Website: macys
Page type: customer-info-address
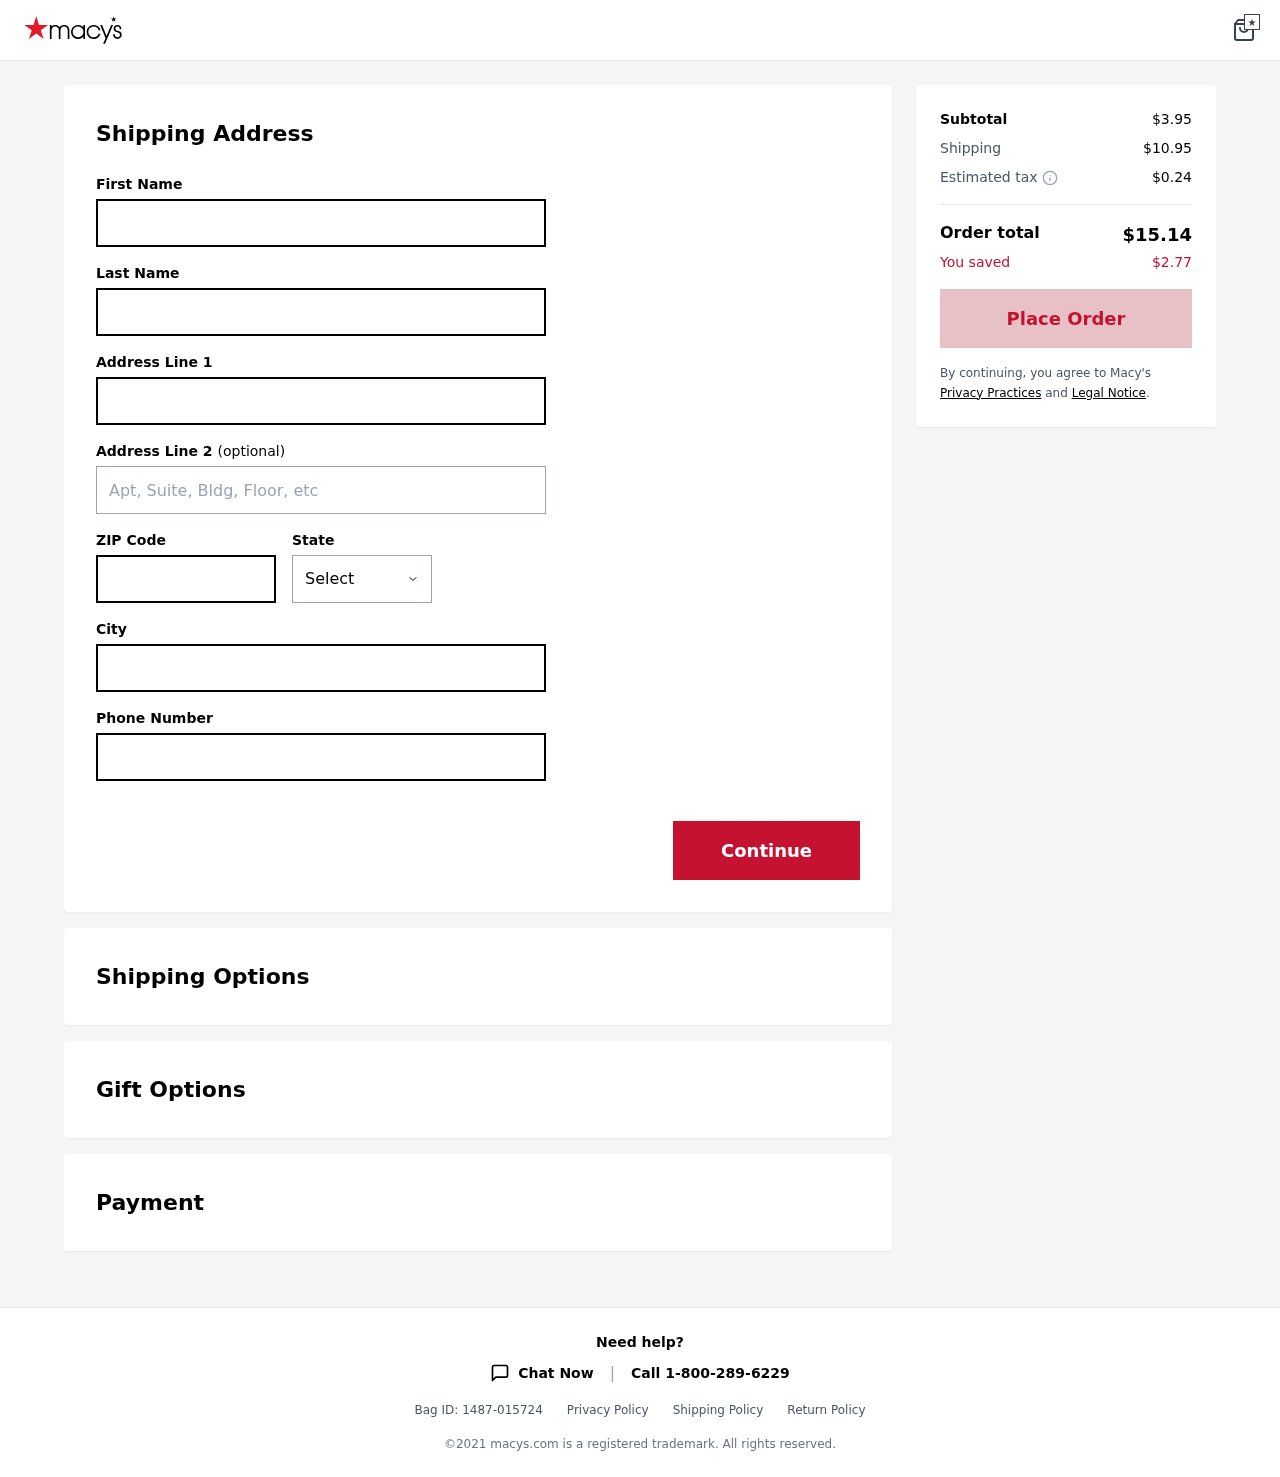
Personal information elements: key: PII_CITY
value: New Kevinbury
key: PII_FIRSTNAME
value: Anthony
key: PII_LASTNAME
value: Dennis
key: PII_PHONE
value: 3767963417
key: PII_POSTCODE
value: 88651
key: PII_STATE
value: Arizona
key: PII_STREET
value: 7672 Kevin Hills Suite 663
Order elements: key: ORDER_SUBTOTAL
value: $3.95
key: ORDER_SHIPPING_COST
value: $10.95
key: ORDER_TAX
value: $0.24
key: ORDER_TOTAL
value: $15.14
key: ORDER_SAVINGS
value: $2.77